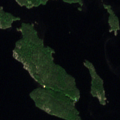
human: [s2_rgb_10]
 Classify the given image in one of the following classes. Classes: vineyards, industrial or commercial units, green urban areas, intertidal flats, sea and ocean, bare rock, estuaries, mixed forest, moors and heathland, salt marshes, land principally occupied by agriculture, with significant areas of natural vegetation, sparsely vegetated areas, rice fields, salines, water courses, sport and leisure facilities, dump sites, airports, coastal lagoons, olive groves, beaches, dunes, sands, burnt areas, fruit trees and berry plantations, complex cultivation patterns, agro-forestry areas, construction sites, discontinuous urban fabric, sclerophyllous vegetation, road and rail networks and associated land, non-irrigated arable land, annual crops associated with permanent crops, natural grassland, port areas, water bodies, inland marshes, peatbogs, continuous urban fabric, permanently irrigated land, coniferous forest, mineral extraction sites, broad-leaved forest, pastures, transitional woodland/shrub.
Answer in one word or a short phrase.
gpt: coniferous forest, water bodies